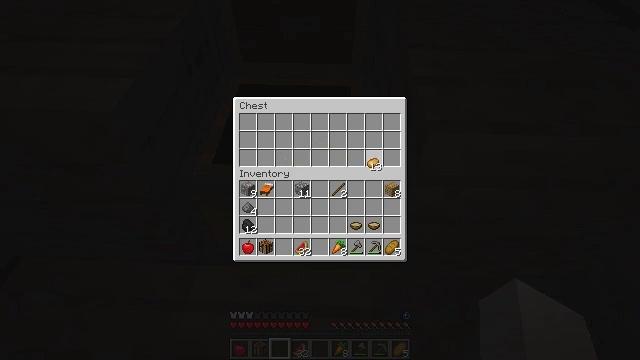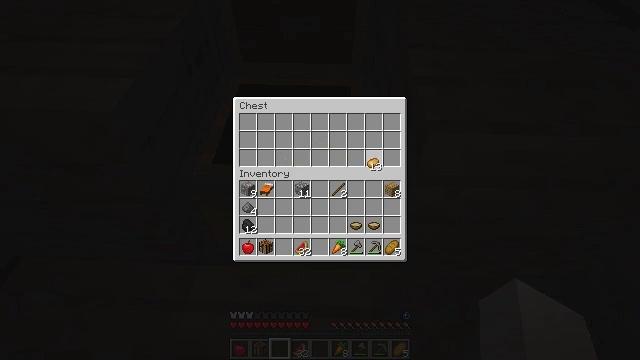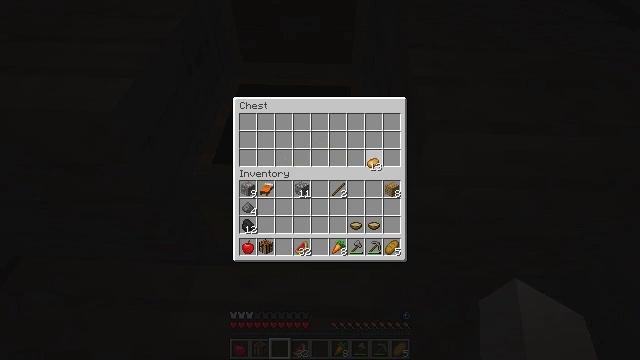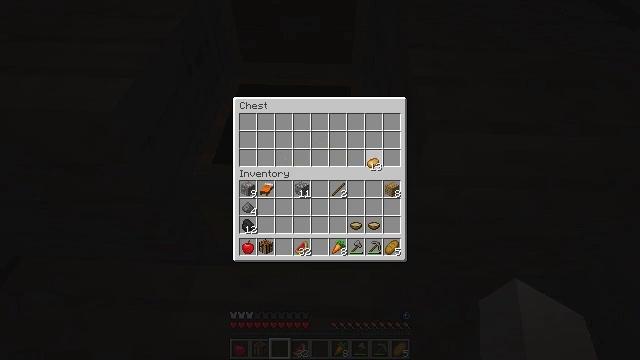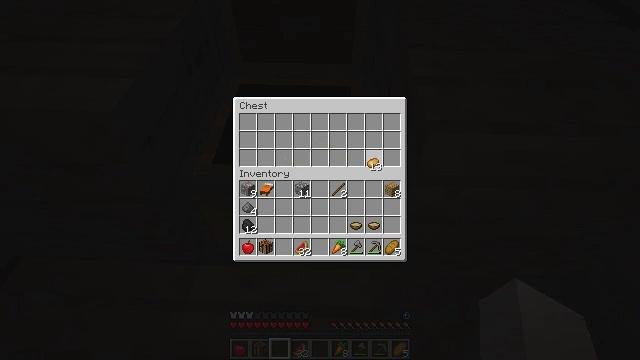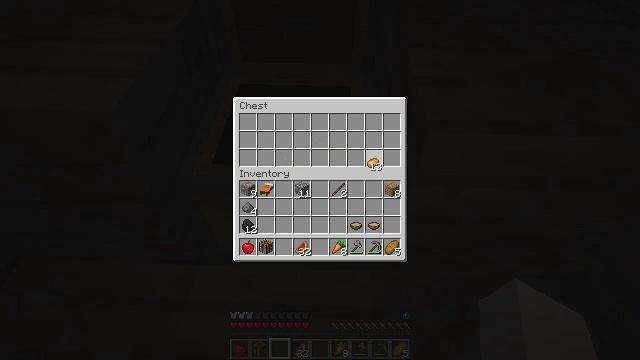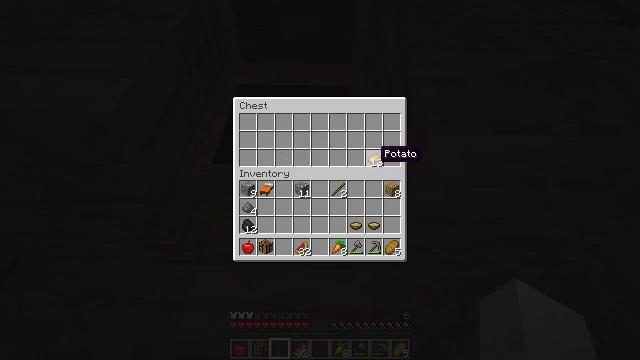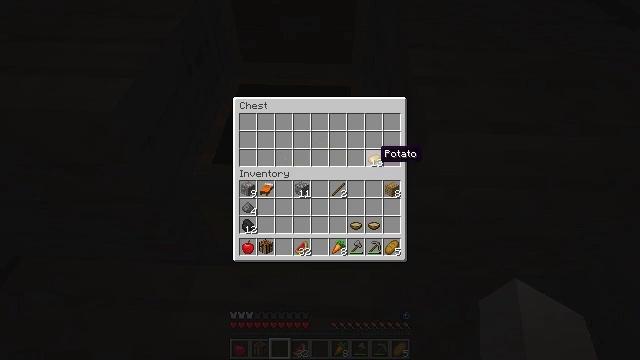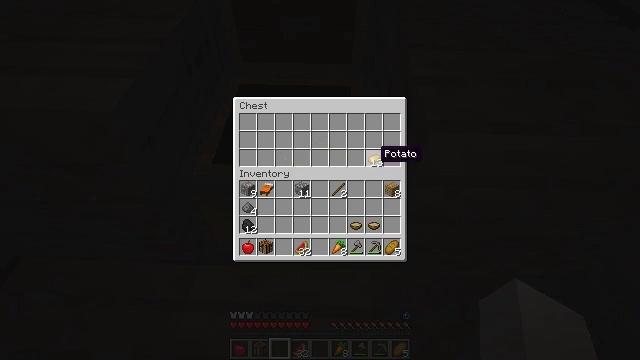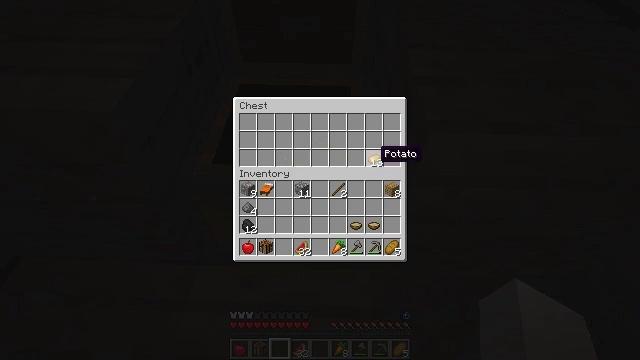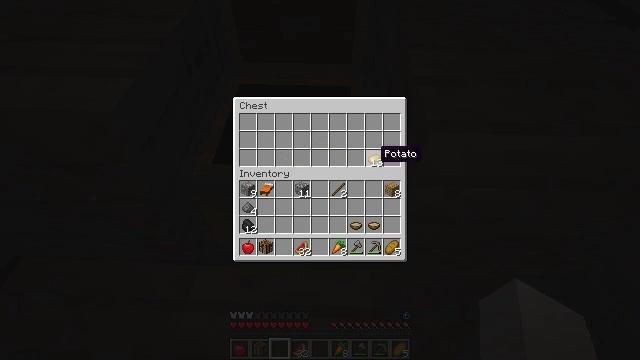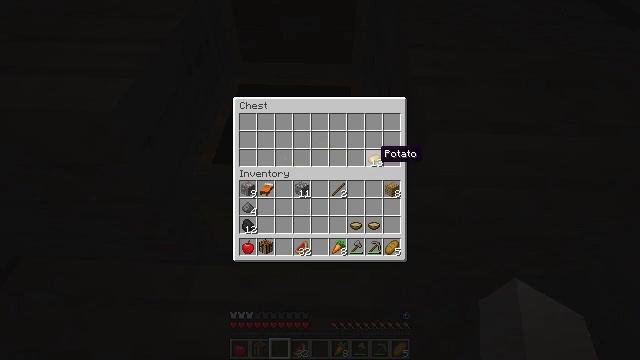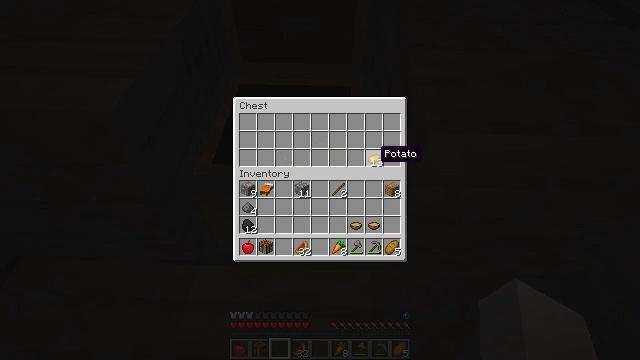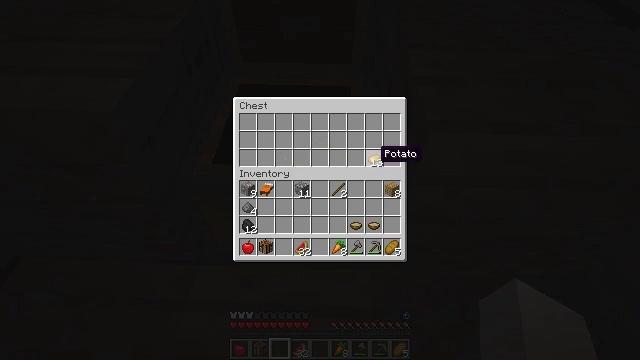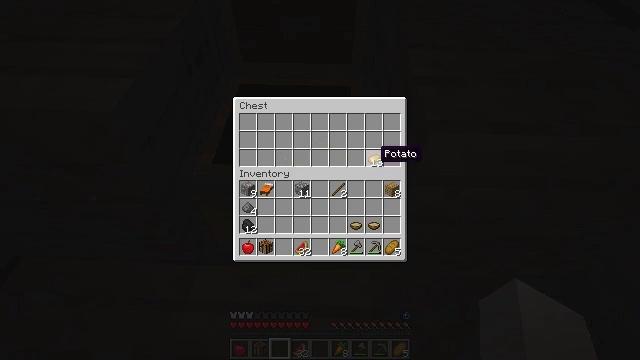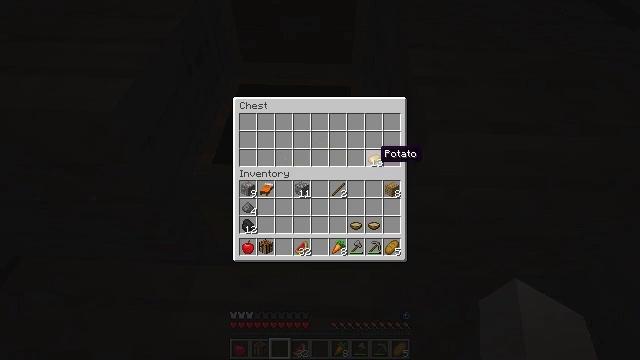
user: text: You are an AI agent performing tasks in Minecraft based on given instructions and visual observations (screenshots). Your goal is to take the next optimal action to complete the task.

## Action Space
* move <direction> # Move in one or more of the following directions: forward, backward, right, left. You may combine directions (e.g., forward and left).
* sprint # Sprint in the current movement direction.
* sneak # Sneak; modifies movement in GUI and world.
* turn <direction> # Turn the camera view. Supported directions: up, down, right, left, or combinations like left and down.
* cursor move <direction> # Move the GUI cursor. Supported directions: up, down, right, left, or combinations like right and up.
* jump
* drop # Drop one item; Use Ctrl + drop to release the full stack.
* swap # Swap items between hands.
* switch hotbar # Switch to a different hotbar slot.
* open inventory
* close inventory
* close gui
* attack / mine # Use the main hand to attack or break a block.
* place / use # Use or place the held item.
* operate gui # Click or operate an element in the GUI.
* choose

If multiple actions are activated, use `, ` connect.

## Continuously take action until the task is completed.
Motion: motion action
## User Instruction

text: Gather the acacia fence.
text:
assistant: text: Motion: no_op
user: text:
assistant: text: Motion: no_op
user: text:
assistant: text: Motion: operate gui
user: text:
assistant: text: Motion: operate gui
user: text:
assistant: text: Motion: operate gui
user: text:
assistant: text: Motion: no_op
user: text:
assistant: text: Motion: no_op
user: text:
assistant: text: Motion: no_op
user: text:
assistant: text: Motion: no_op
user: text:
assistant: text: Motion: no_op
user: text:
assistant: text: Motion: no_op
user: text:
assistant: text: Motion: no_op
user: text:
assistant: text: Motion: no_op
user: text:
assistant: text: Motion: no_op
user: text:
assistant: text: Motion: no_op
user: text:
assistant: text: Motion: sneak
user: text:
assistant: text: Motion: sneak
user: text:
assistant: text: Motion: sneak
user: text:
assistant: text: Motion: sneak
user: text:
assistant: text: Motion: sneak
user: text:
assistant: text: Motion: sneak
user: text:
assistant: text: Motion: sneak, operate gui
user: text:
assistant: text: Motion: sneak, operate gui
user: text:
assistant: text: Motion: sneak
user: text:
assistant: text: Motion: sneak
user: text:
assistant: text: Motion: sneak
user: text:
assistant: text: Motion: sneak
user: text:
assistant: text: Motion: no_op
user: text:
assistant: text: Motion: no_op
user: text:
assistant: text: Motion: close gui